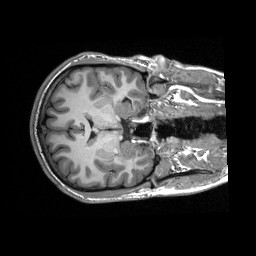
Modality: T1w
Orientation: axial